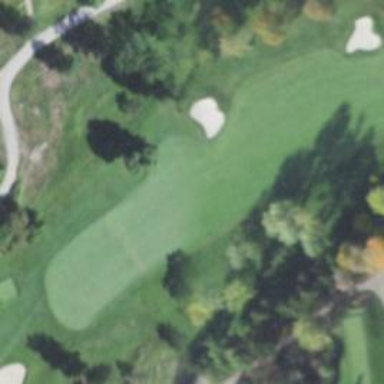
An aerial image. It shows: Golf hole.